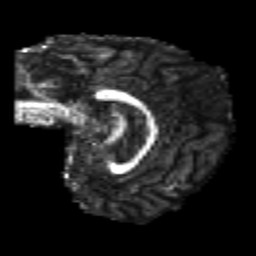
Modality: FA
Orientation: sagittal
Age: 22
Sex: male
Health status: healthy
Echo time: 0.074 s